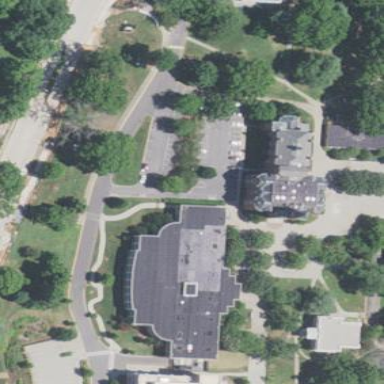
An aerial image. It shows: Building that serves as library.